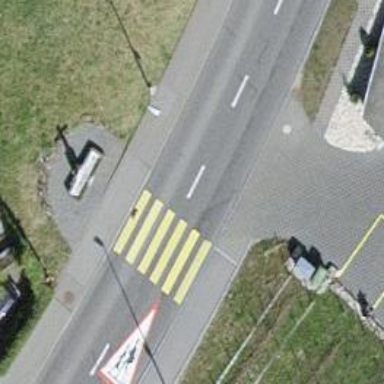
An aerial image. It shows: Uncontrolled zebra crossing with notable zebra markings.